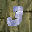
Label: 3